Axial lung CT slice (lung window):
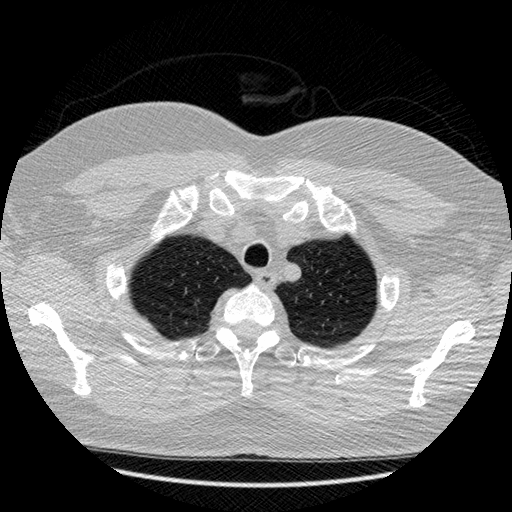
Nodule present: no